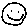
Label: smiley face